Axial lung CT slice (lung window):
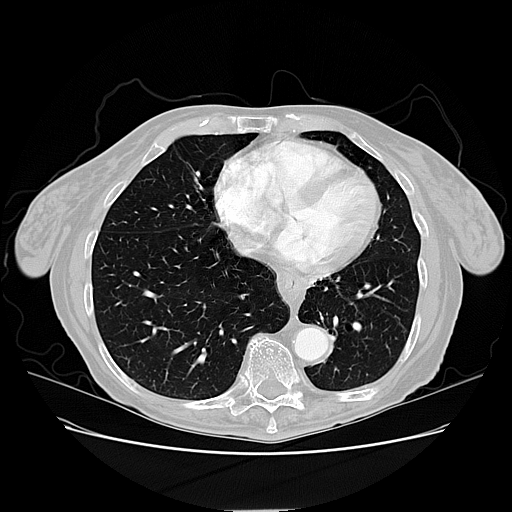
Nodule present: no